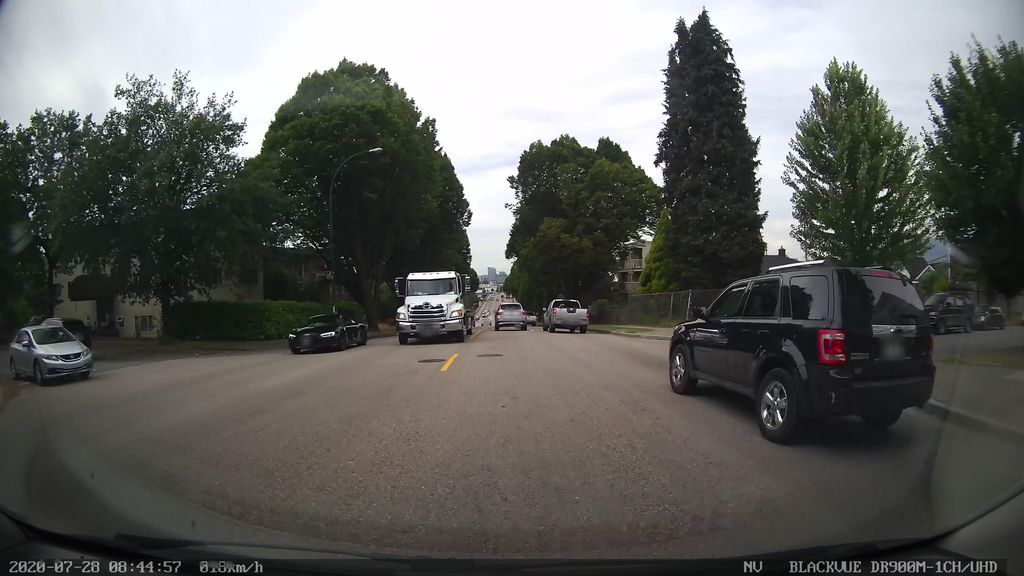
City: vancouver